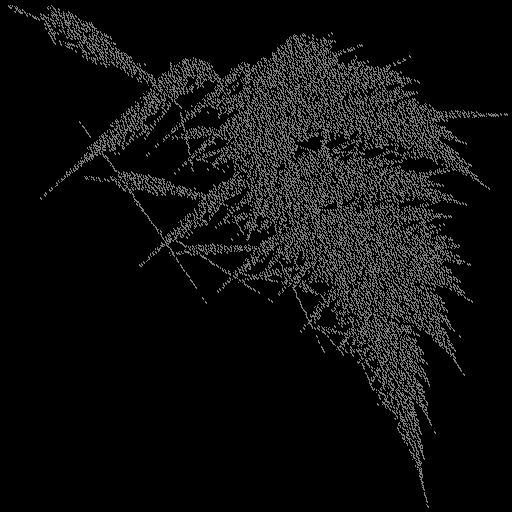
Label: turbanshell